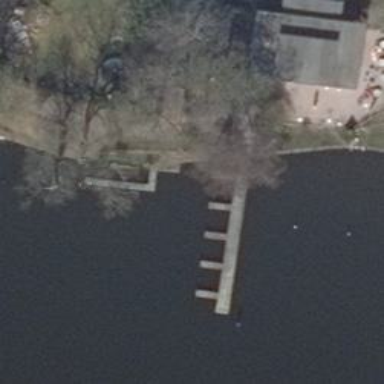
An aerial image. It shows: Man-made pier.